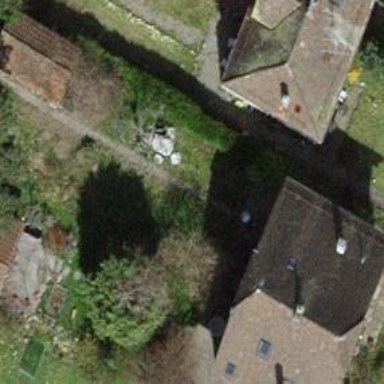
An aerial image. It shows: Garden surrounded by fence.